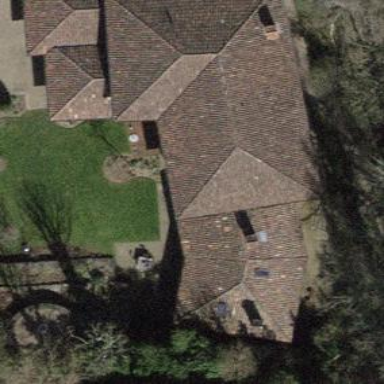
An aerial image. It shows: Building with tiled roof.